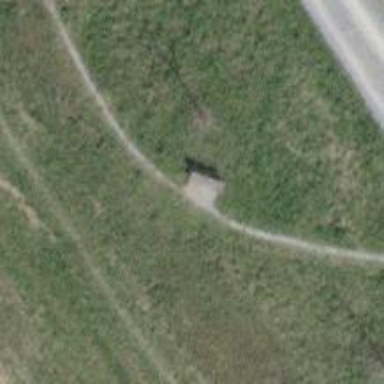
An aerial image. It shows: Ground path.